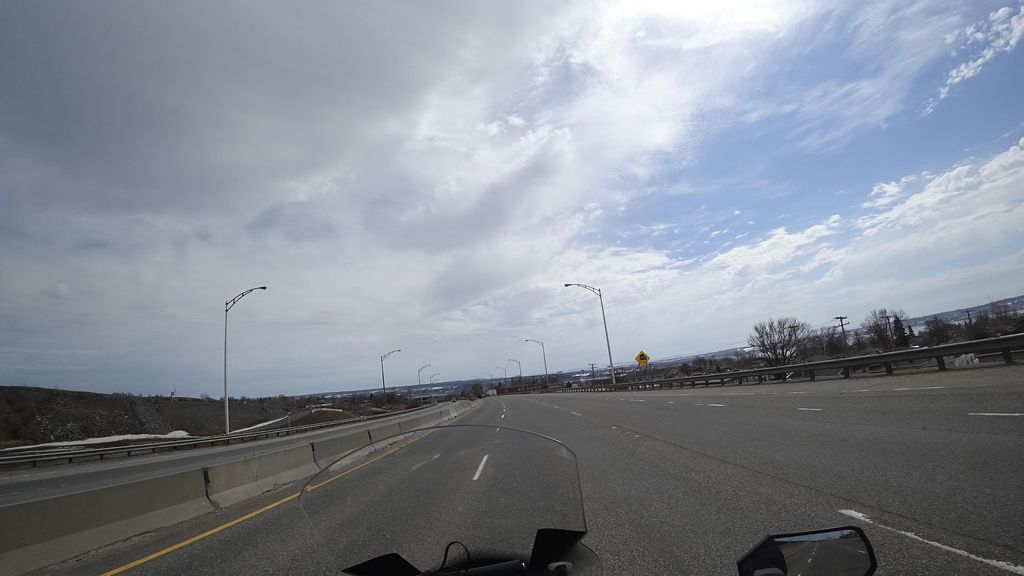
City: quebec_city